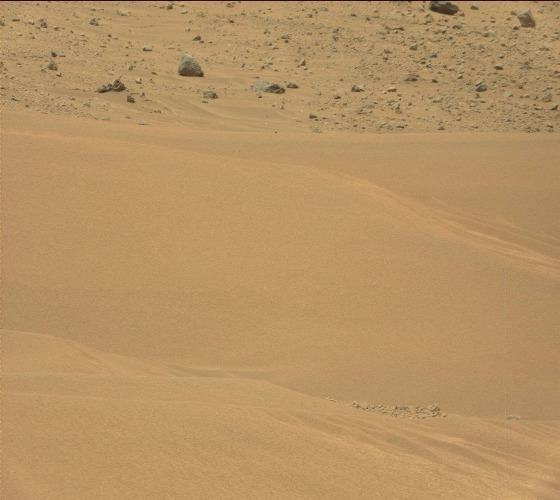
Terrain classes present: Gravel / Sand / Soil, Rock